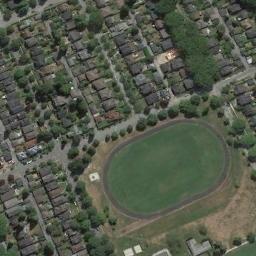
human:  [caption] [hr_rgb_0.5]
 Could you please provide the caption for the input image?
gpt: Many buildings are near the ground track field .

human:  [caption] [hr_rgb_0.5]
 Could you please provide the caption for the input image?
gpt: The ground track field is surrounded by lots of houses arranged neatly .

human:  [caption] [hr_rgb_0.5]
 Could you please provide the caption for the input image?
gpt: There are many lines drawn in the track and field .

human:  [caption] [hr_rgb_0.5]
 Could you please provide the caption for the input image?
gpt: Track and field and bare land next to the residential area, Surrounded by a lot of vegetation .

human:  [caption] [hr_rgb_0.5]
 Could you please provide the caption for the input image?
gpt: There are many buildings beside the ground track filed with a black track .